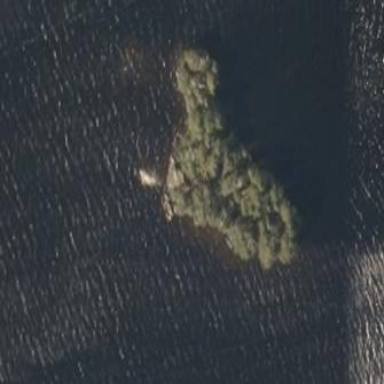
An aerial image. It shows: Image showing island.